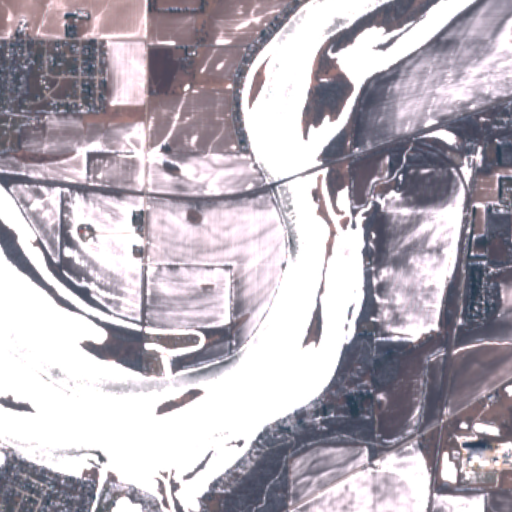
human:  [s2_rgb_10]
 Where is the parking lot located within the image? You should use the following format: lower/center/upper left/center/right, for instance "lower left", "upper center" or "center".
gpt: The parking lot is located in the lower left of the image.
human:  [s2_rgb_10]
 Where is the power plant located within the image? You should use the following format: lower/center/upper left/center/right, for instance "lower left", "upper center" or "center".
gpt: The power plant is located in the lower right of the image.
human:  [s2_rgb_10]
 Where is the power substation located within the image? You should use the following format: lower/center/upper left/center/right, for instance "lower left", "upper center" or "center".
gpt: The power substation is located in the lower right of the image.
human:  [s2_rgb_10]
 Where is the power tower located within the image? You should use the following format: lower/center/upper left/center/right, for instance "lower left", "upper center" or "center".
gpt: The power tower is located in the right of the image.
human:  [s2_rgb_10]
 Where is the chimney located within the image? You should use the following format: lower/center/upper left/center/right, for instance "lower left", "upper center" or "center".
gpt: The chimney is located in the lower right of the image.
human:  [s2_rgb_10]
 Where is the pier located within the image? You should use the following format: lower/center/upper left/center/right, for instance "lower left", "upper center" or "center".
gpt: The pier is located in the lower left of the image.
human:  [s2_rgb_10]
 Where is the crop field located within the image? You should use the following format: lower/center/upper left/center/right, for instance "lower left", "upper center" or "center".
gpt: There is no crop field in the image.